Aerial crown-view tile of a tropical tree (Barro Colorado Island, Panama), acquired 20241216:
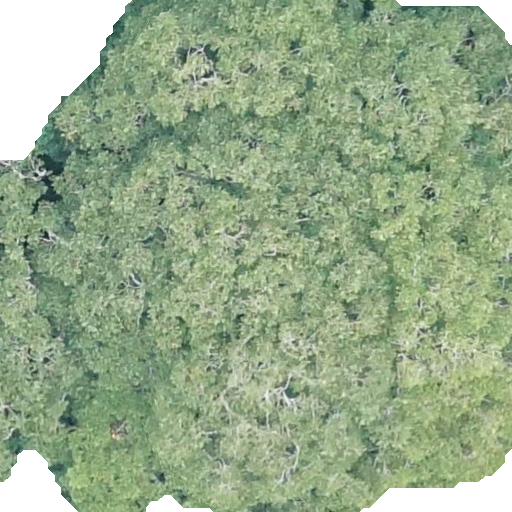
Species: Dipteryx oleifera
GBIF accepted scientific name: Dipteryx oleifera
Crown area: 441.472 m²